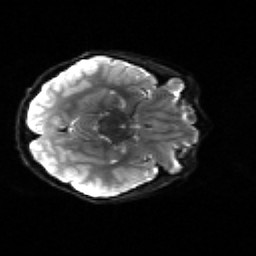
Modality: sbref
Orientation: axial
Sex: male
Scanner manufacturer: siemens
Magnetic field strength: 3 T
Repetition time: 5 s
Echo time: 0.071 s